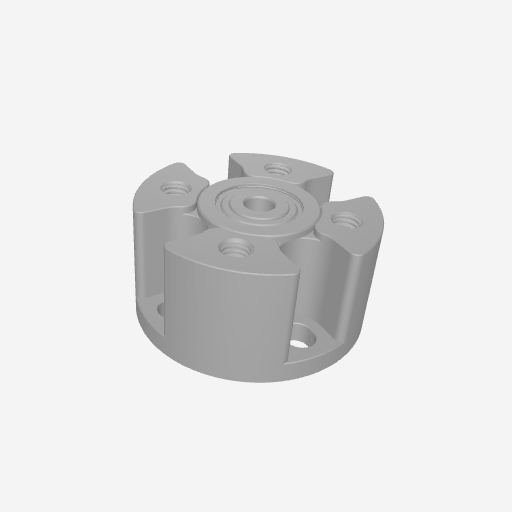
Part: DualBearingPillowBlock4ID